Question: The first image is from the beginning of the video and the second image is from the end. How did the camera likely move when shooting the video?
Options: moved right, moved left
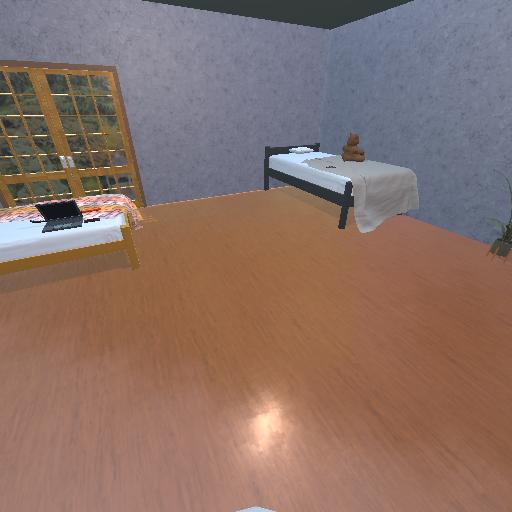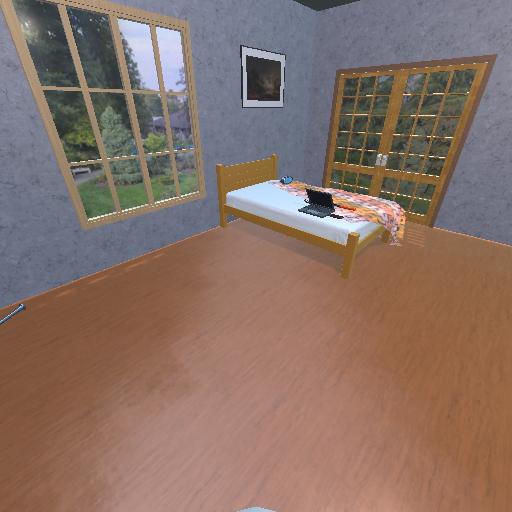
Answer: moved right